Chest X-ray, AP view. Patient: 29 years old, sex M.
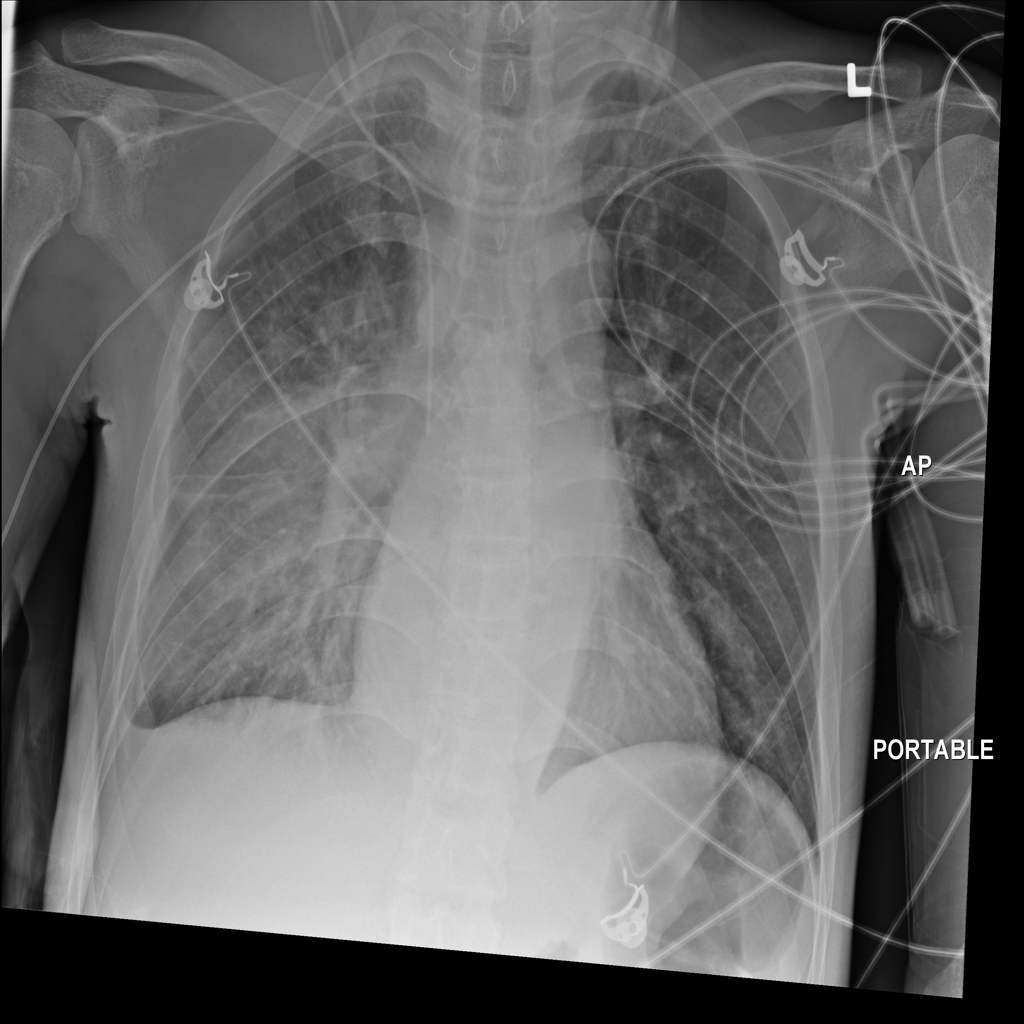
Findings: Effusion, Infiltration